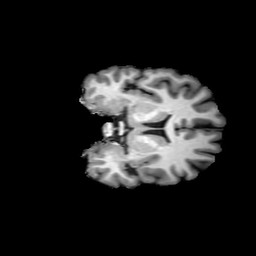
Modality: T1w
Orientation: coronal
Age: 44
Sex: female
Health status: ill